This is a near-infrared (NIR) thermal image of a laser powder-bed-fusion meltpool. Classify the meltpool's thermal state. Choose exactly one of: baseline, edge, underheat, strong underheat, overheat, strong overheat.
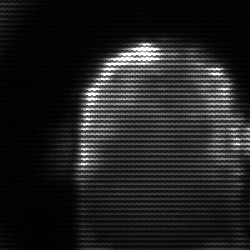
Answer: baseline